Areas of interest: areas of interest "Scenic Spot"
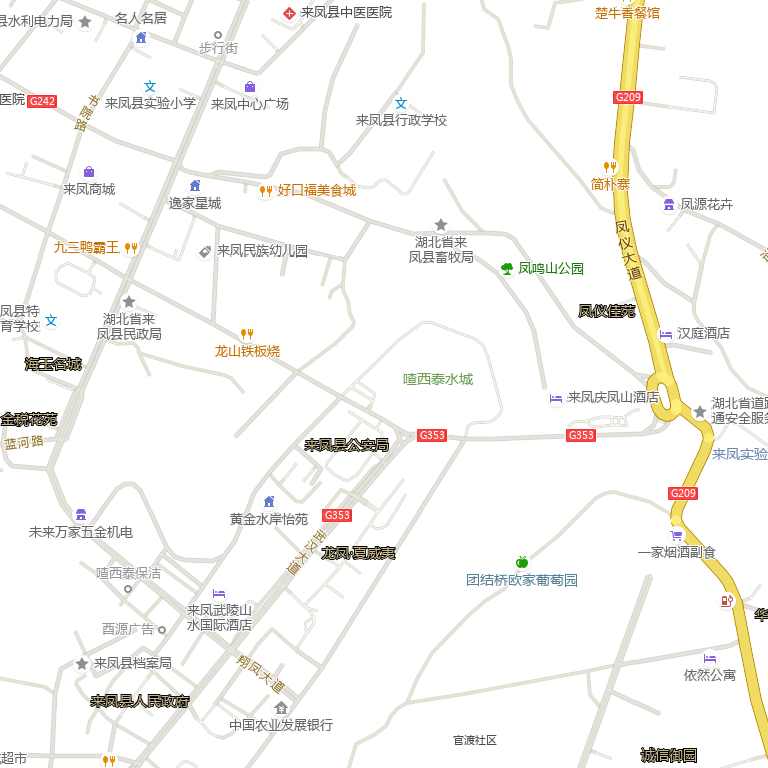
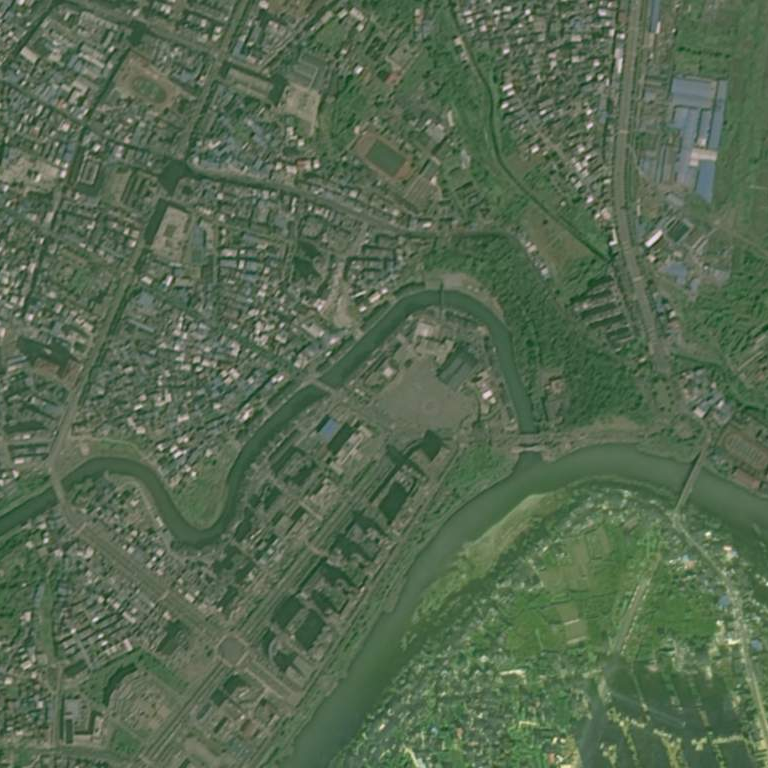